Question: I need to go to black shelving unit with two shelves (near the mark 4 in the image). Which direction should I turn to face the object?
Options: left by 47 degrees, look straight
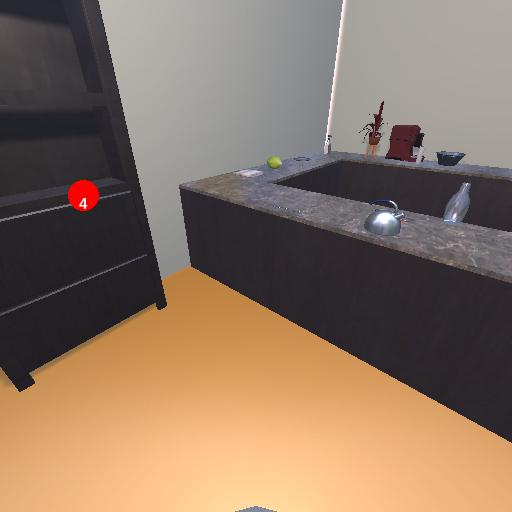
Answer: left by 47 degrees